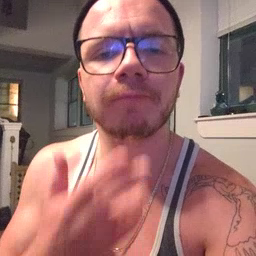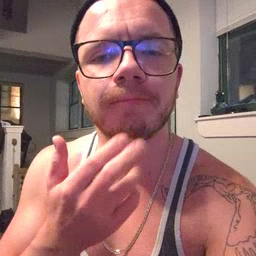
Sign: cute